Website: apple
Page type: customer-info-address
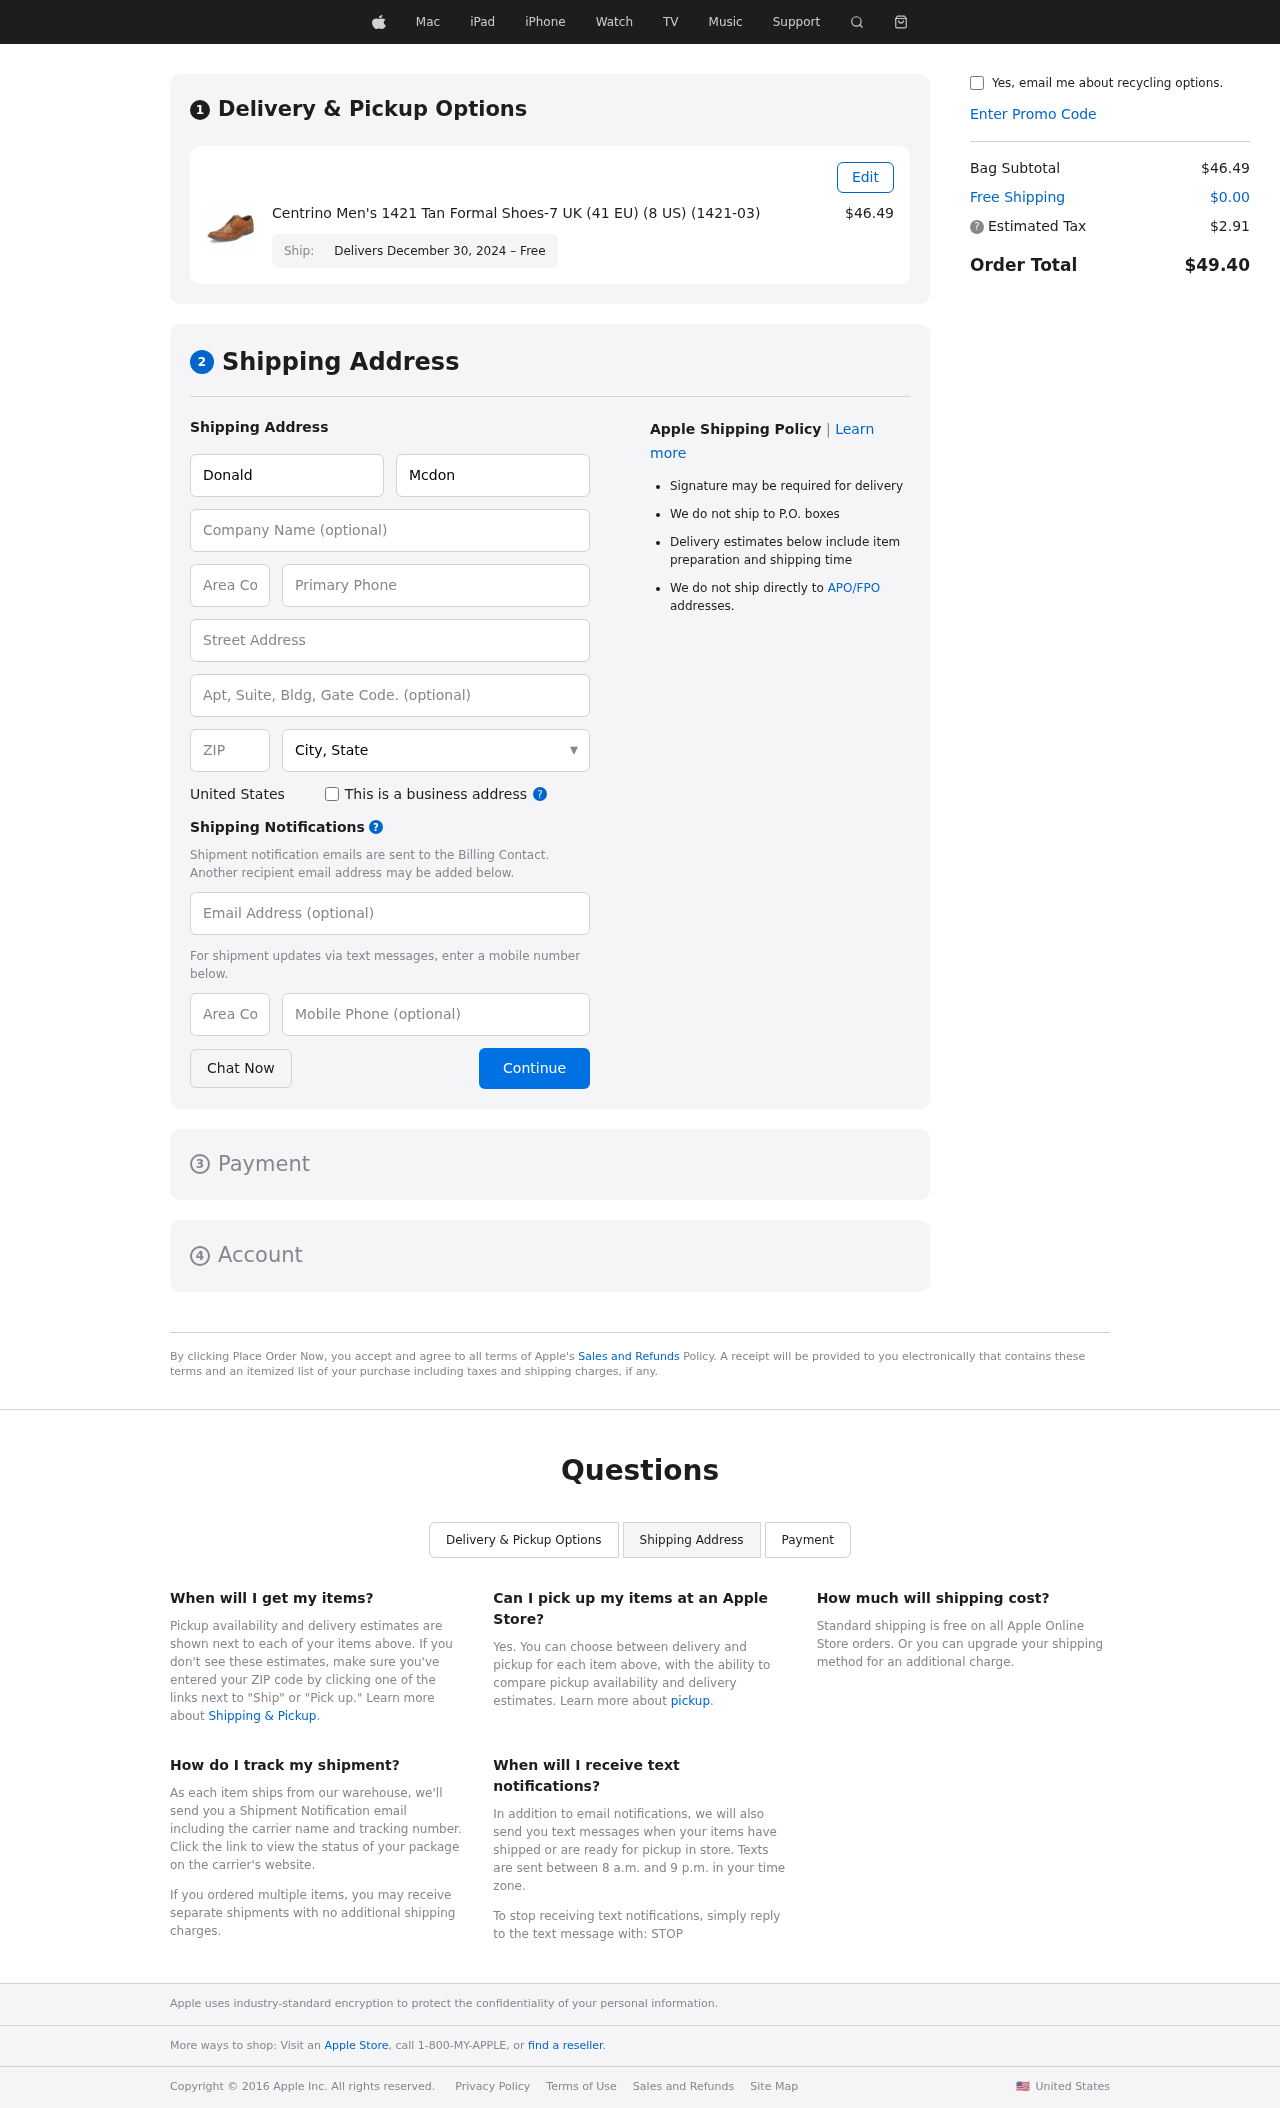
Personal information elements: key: PII_CITY_STATE
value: South Anna, ND
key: PII_COUNTRY
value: United States
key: PII_EMAIL
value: donald_mcdonald@hotmail.com
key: PII_FIRSTNAME
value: Donald
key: PII_LASTNAME
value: Mcdonald
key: PII_PHONE
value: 9779398858
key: PII_PHONE_ALT
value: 4503040894
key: PII_PHONE_ALT_AREA
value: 450
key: PII_PHONE_AREA
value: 977
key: PII_POSTCODE
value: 87077
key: PII_STREET
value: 83592 Rich Estate Apt. 974
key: PII_STREET2
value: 050 Miller Mountain
Product elements: key: PRODUCT1_NAME
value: Centrino Men's 1421 Tan Formal Shoes-7 UK (41 EU) (8 US) (1421-03)
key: PRODUCT1_PRICE
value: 46.49
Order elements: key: ORDER_DELIVERY_DATE
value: Delivers December 30, 2024 – Free
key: ORDER_SUBTOTAL
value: $46.49
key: ORDER_SHIPPING_COST
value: $0.00
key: ORDER_TAX
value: $2.91
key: ORDER_TOTAL
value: $49.40